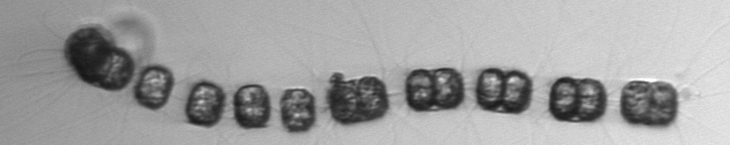
Label: Thalassiosira